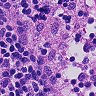
Metastatic tissue present: no